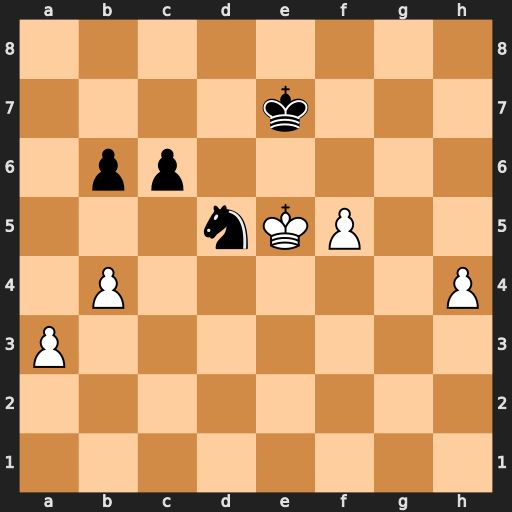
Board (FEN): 8/4k3/1pp5/3nKP2/1P5P/P7/8/8
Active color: w
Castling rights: -
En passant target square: -
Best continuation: b5 Nf6 bxc6